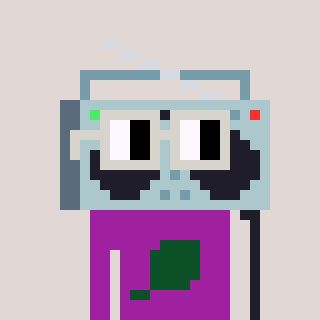
a pixel art character with square light gray glasses, a boombox-shaped head and a magenta-colored body on a warm background